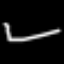
Label: line